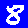
Digit: 8